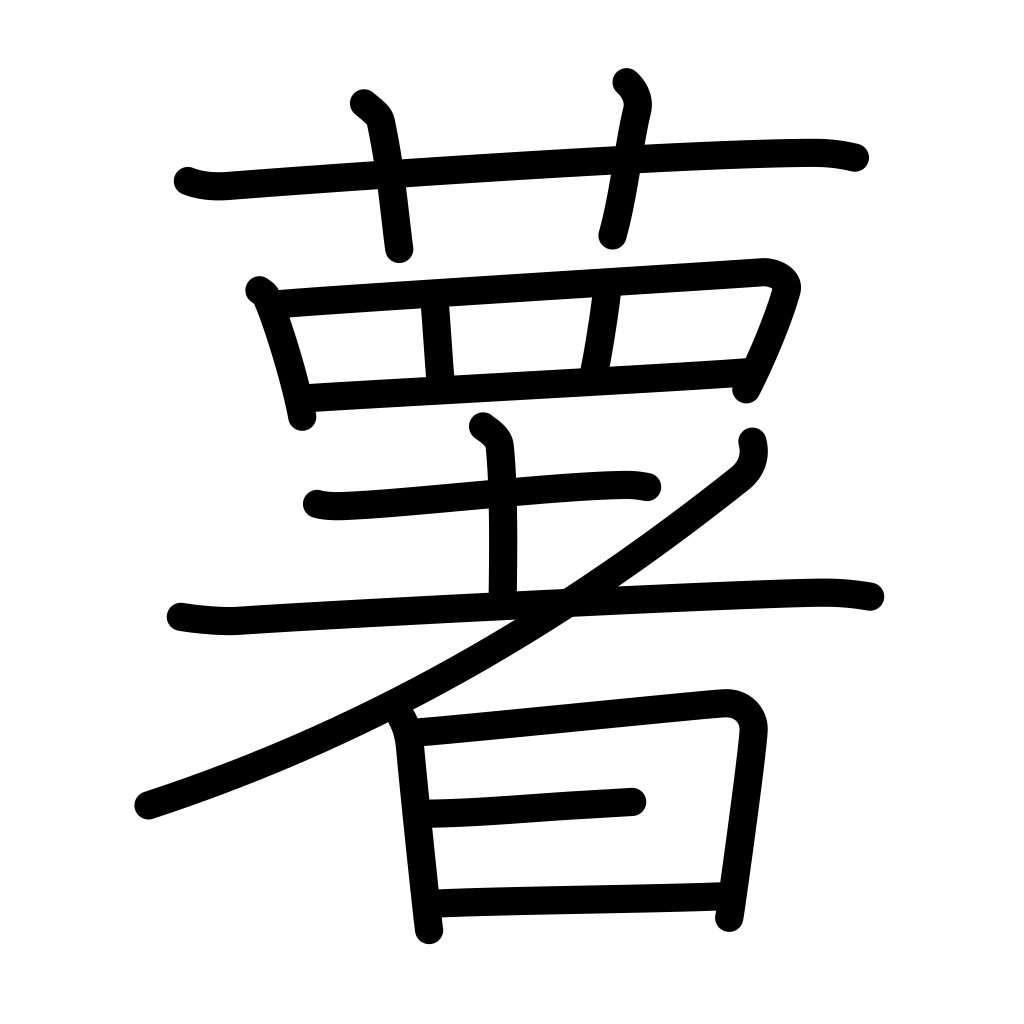
Meaning: potato